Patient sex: F
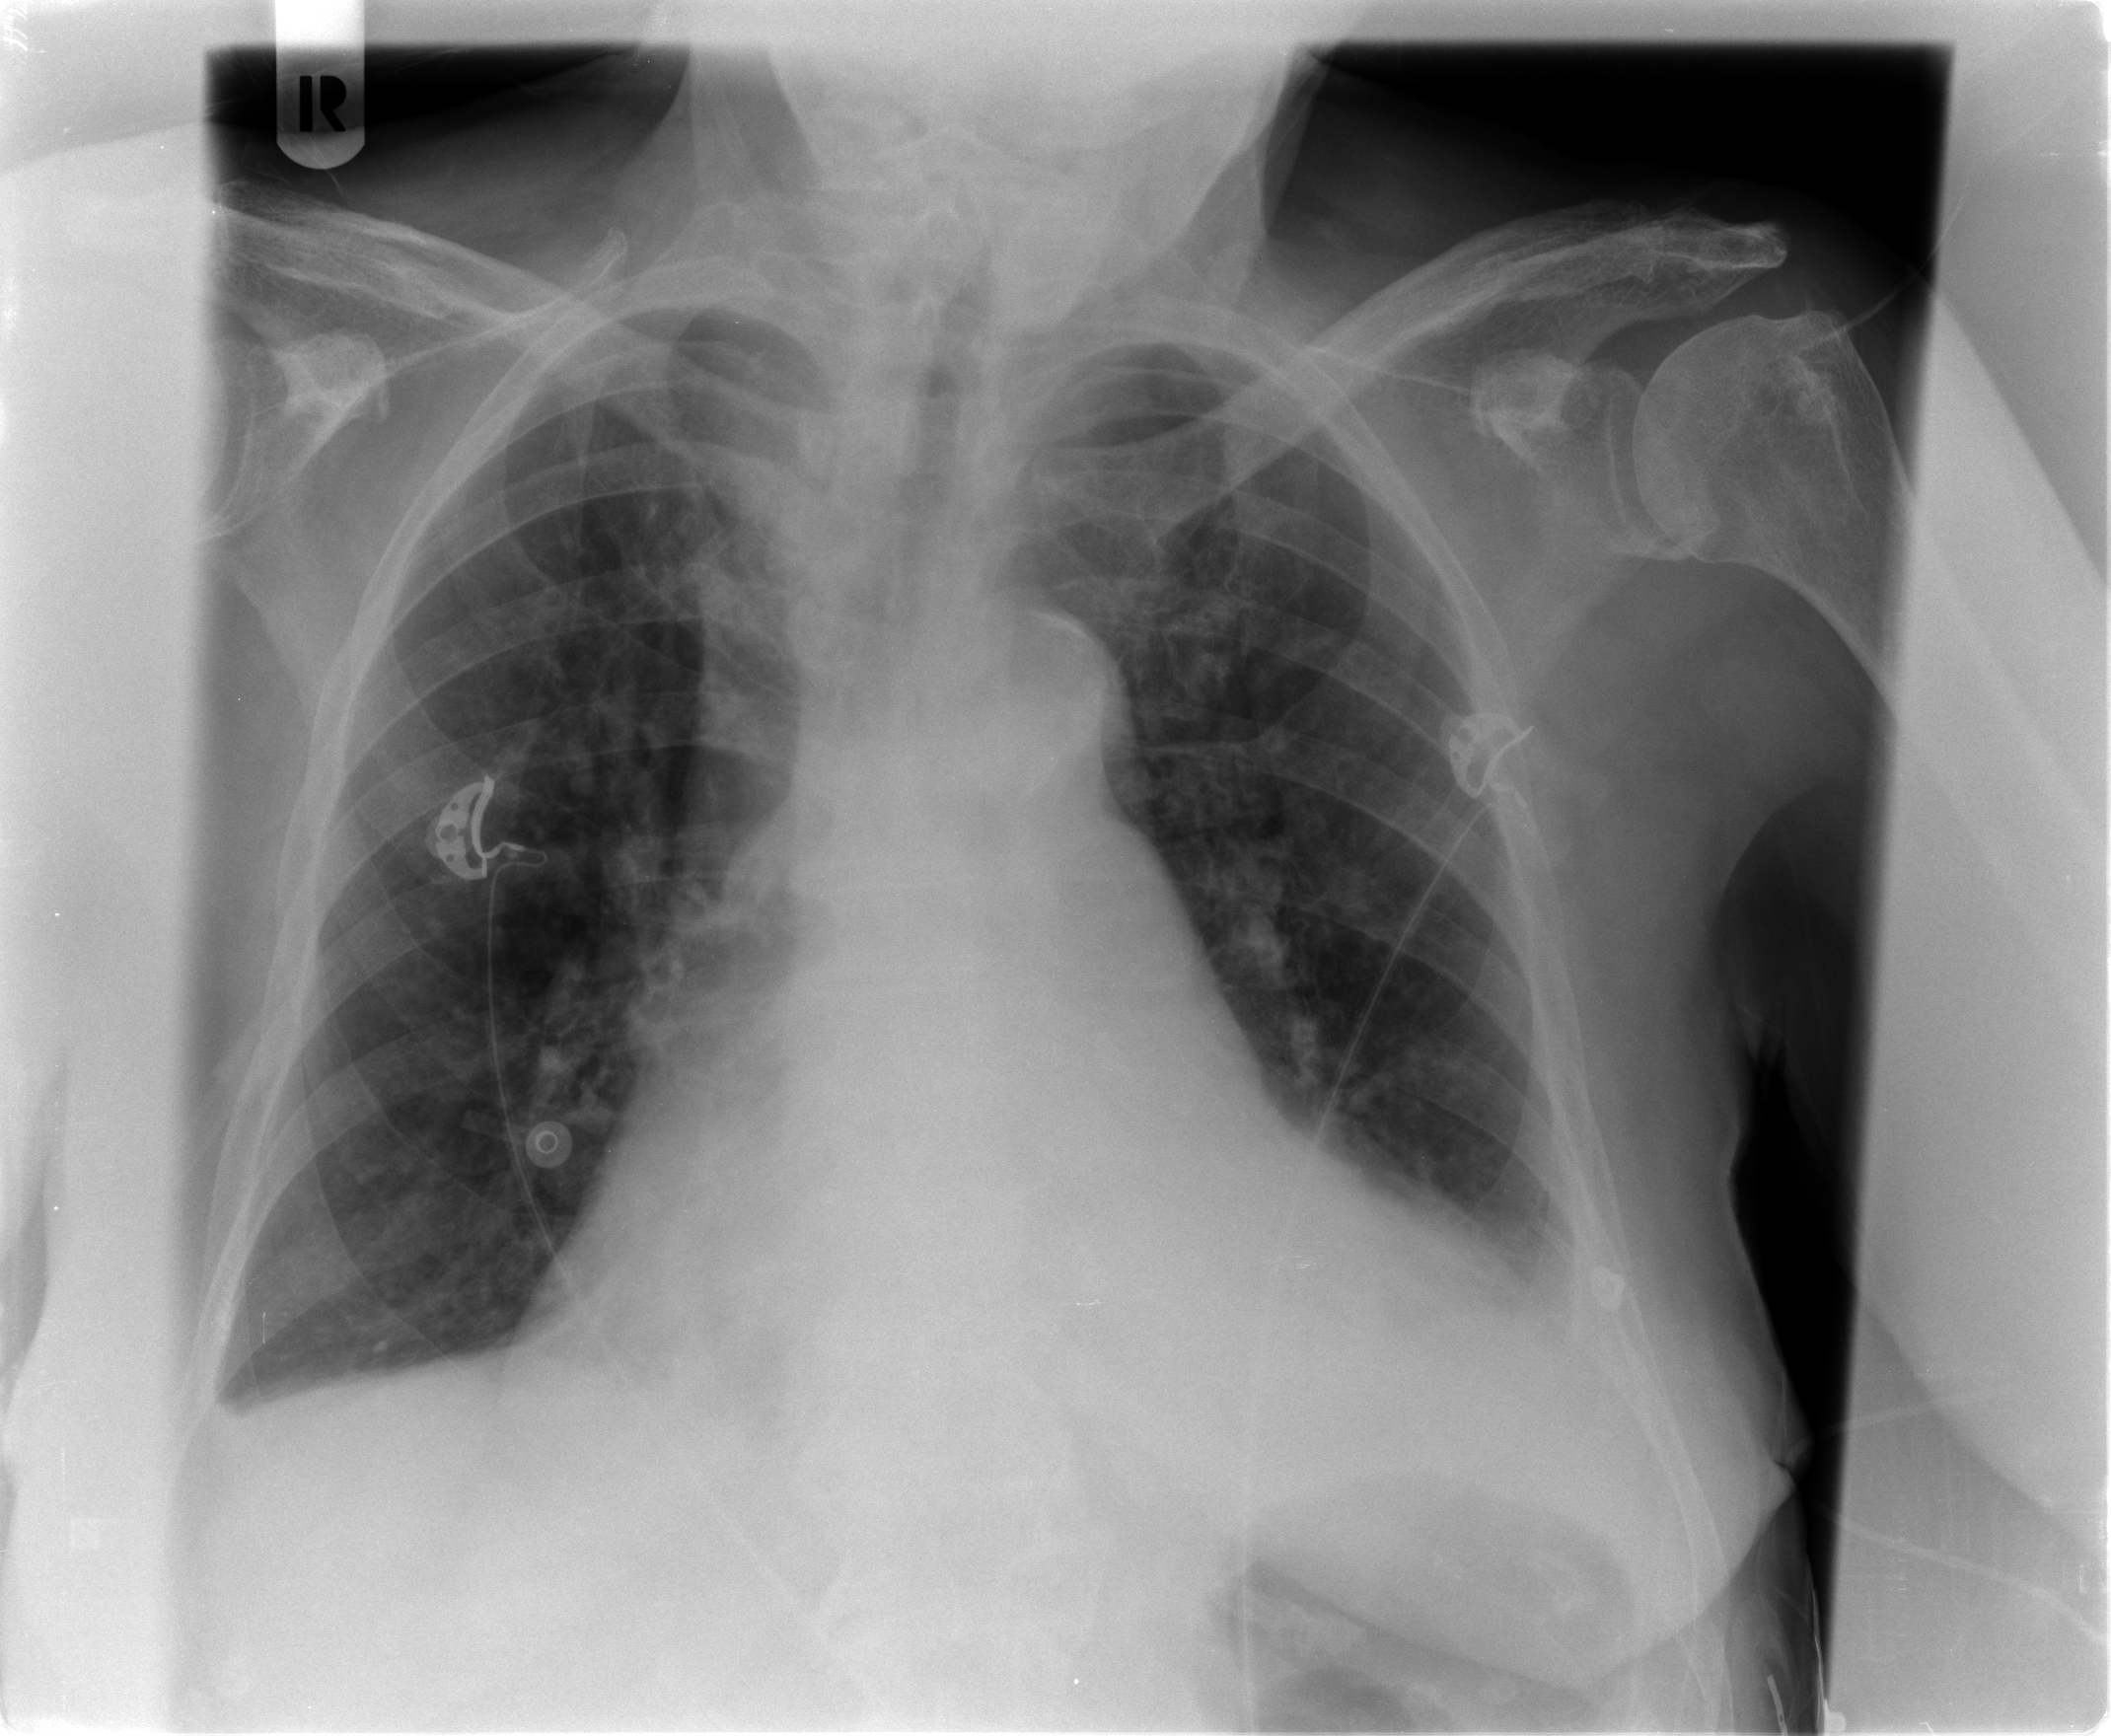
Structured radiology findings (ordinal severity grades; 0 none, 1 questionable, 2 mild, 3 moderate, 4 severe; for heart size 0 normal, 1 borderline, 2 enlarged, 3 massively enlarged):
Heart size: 3
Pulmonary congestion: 0
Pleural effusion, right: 2
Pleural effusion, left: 2
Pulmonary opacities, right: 0
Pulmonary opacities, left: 0
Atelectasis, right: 2
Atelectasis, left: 2